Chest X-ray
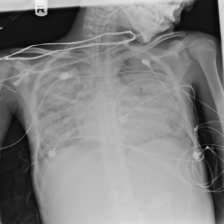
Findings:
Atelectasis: negative
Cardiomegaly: negative
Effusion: negative
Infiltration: negative
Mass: negative
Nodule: negative
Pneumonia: negative
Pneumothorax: negative
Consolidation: negative
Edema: negative
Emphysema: negative
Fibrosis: negative
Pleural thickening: negative
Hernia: negative